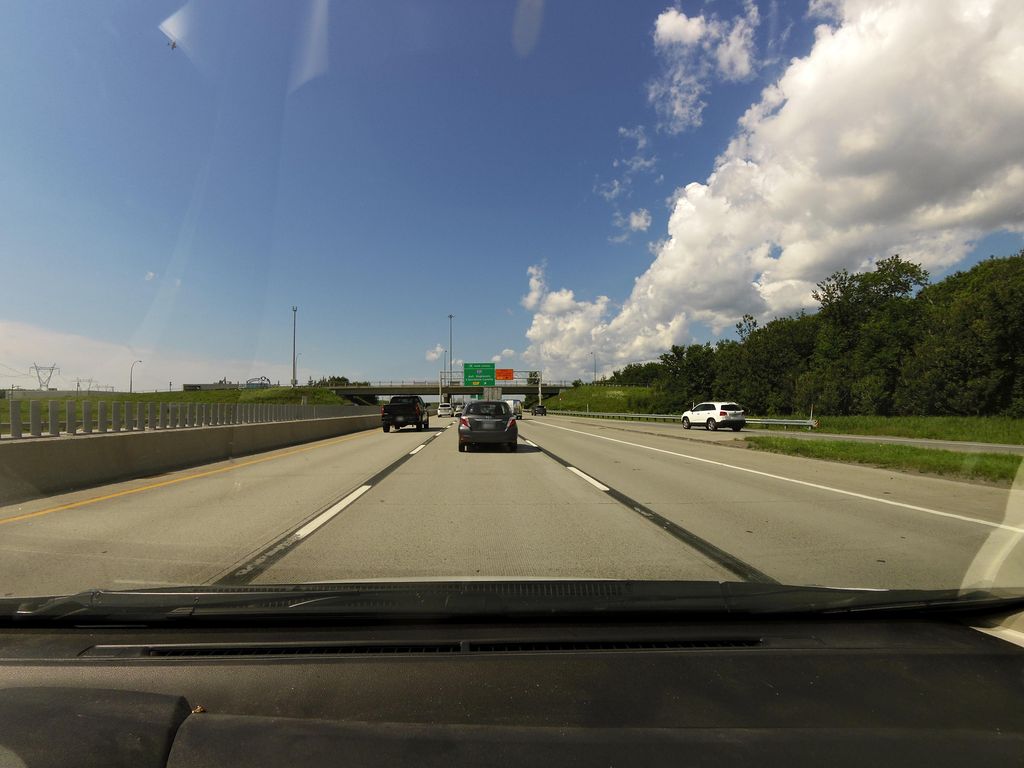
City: quebec_city